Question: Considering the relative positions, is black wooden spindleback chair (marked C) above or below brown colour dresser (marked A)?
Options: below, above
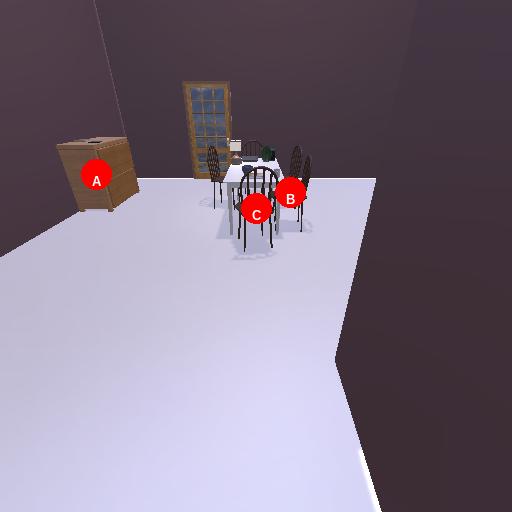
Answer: below